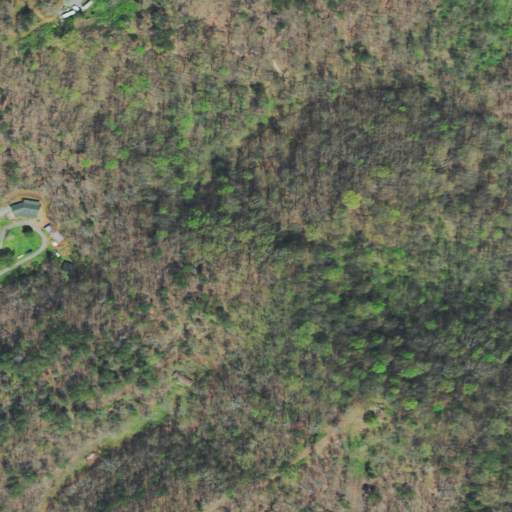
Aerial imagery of mountain in Tennessee named Bat Creek Knobs containing deciduous forest, mixed forest, open development, grassland, and pasture